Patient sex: M
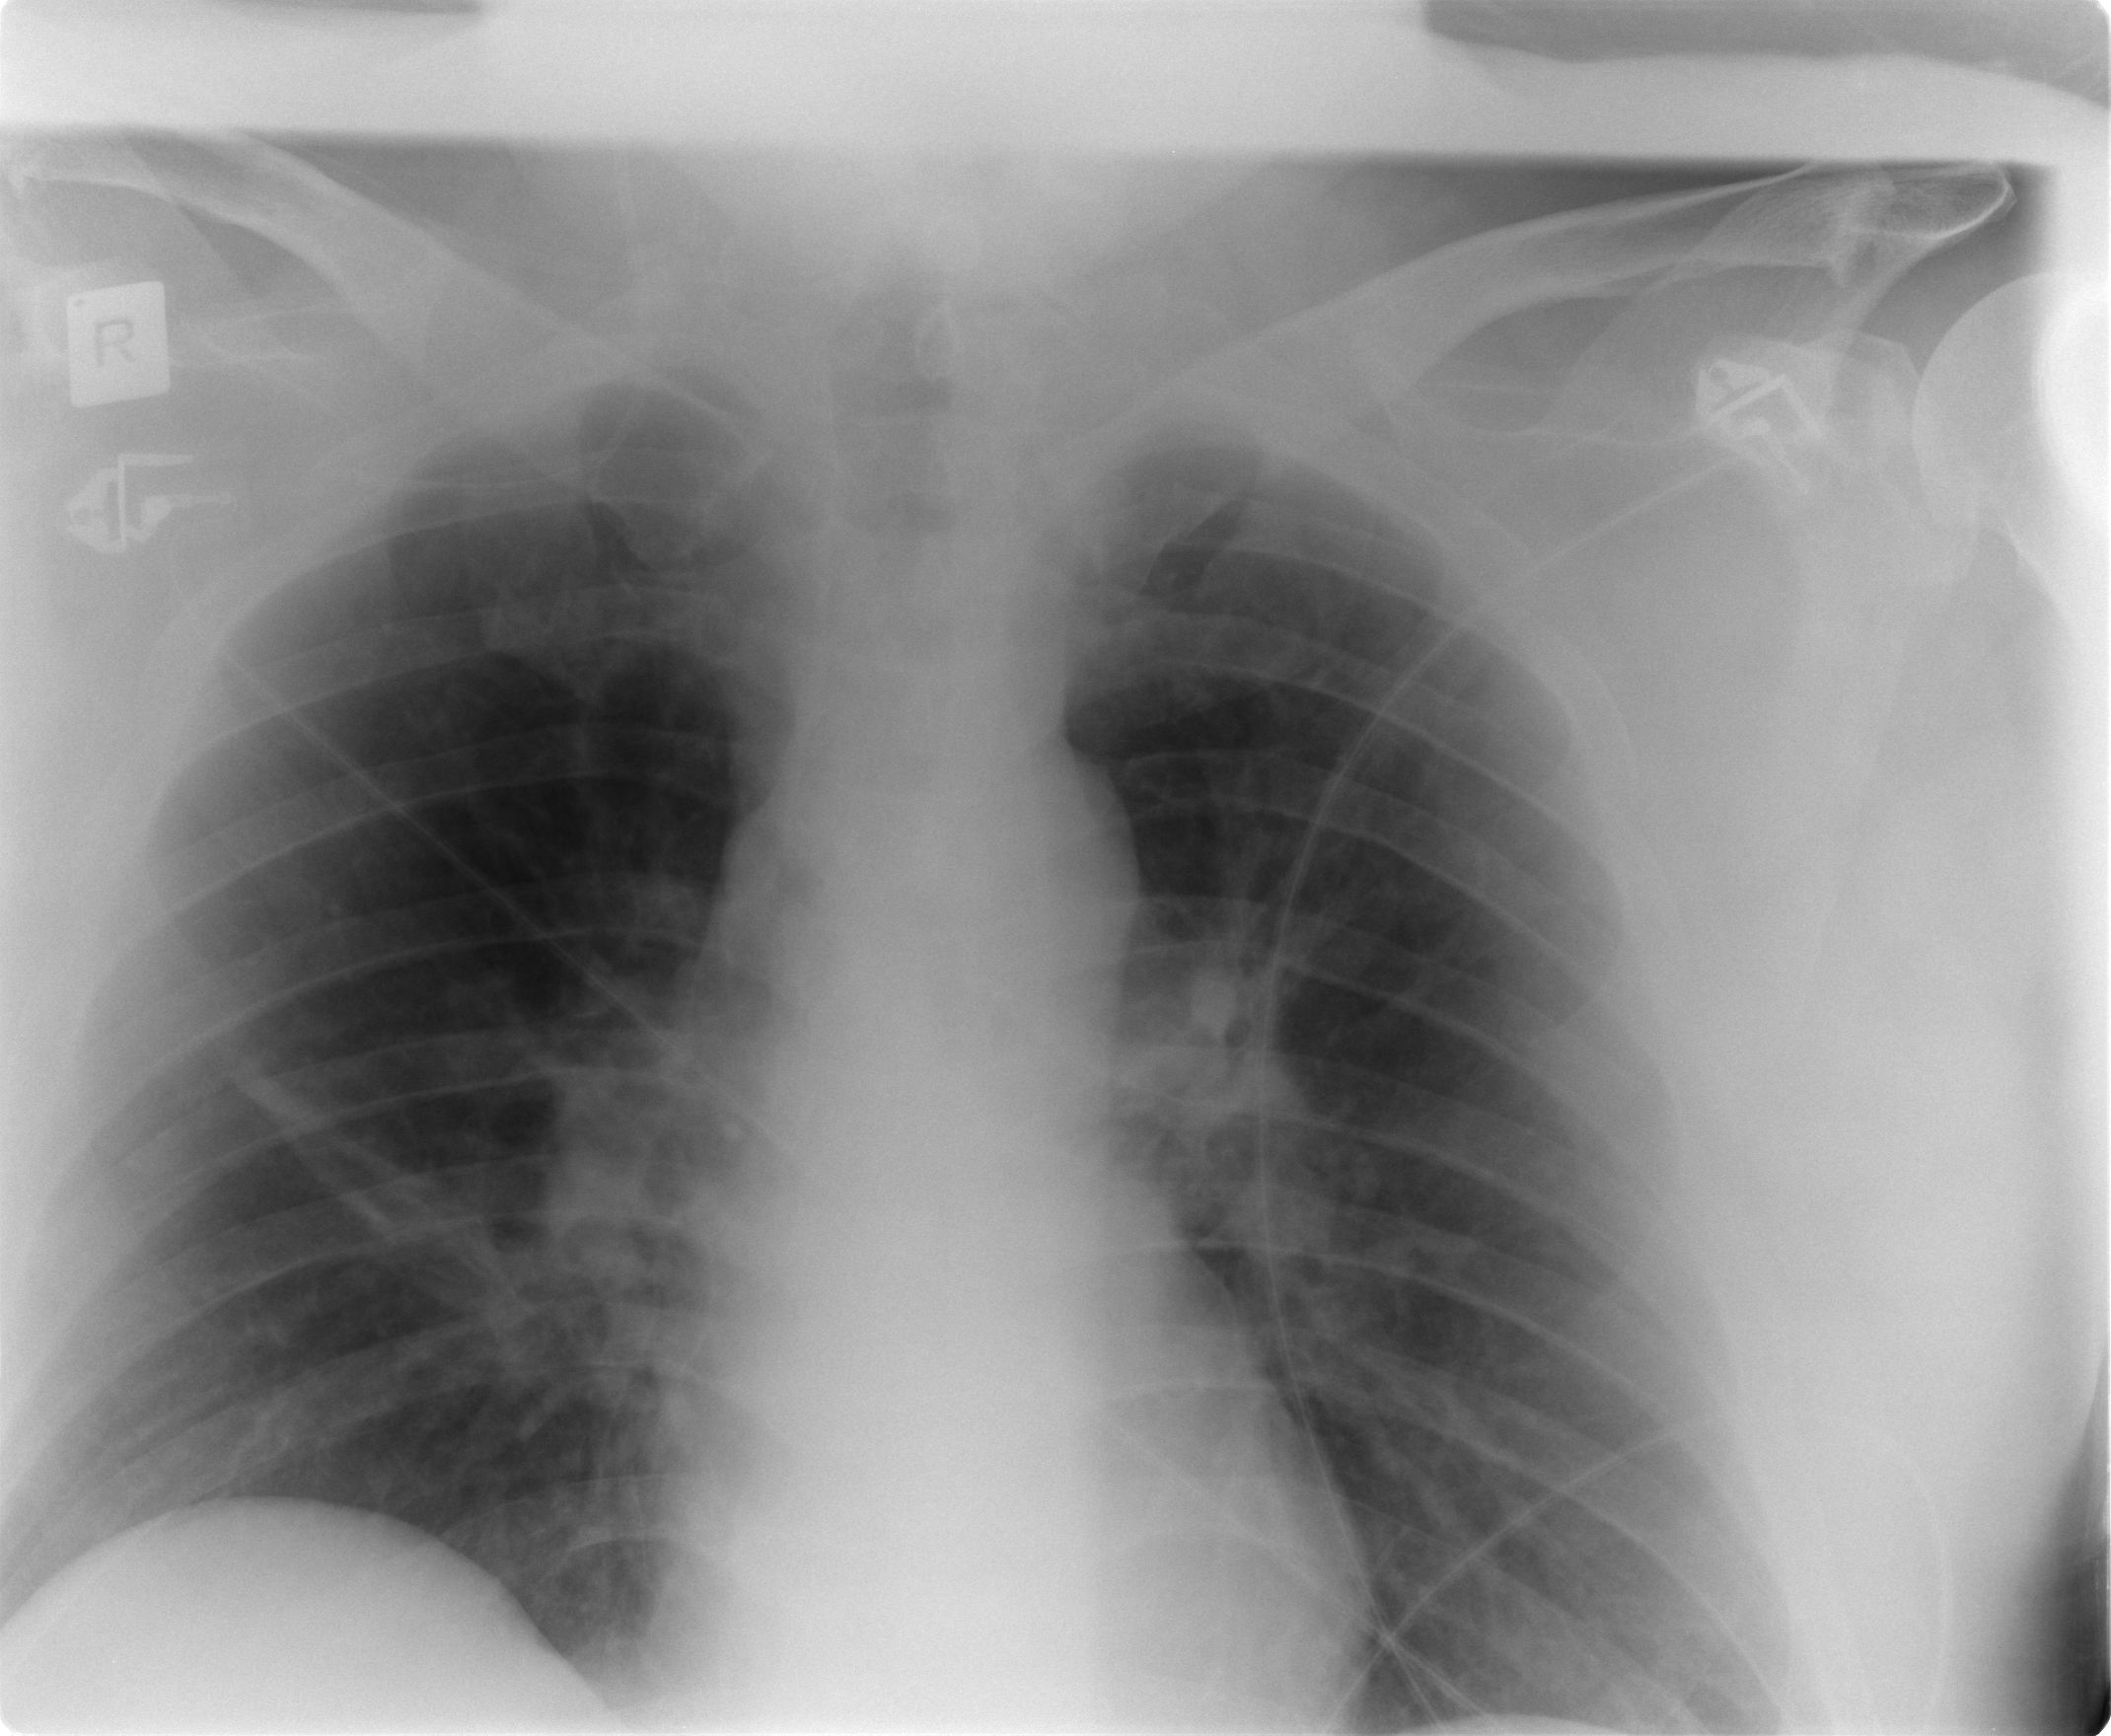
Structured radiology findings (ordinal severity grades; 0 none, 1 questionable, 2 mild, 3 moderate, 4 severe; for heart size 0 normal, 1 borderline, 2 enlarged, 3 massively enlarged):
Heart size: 1
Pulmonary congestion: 2
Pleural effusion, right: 0
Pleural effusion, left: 0
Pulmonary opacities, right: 2
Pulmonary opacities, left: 3
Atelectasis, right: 2
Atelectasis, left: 3